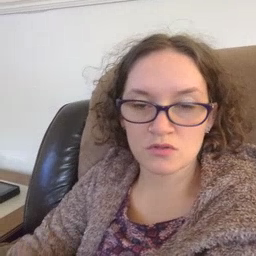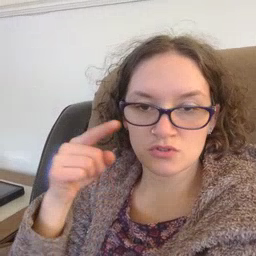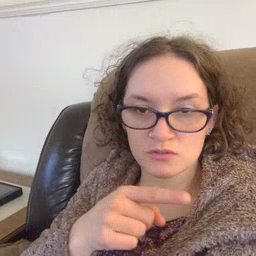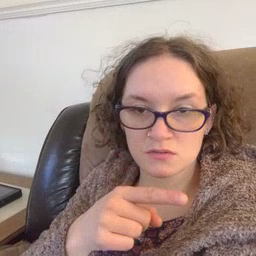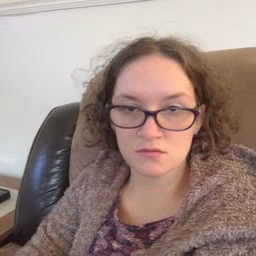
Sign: hesheit